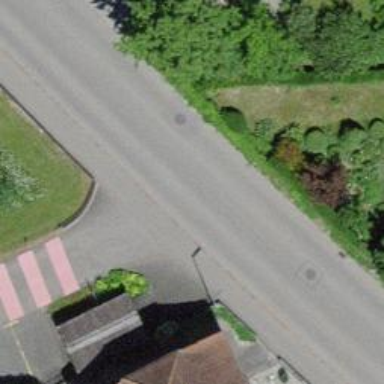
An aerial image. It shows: Smooth asphalt road in residential area.